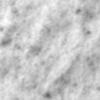
Label: no_change